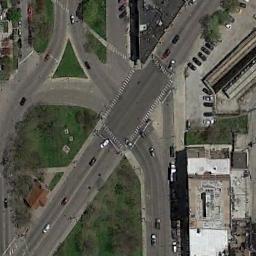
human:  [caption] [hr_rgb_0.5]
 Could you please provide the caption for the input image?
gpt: There are several vehicles on the road at the intersection of five roads, There are many buildings and some trees around the intersection, And many cars are parked in the open space beside the intersection .

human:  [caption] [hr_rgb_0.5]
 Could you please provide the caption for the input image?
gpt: There are many cars at the intersection .

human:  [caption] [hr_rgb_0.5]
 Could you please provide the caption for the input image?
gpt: An intersection with normal traffic located in a green area and a building is next to the intersection .

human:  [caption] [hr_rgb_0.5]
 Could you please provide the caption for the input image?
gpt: There is a green space beside the crossroads .

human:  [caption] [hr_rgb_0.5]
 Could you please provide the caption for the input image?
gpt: There are some green lawns around the intersection .